Question: I have a simple table of domains and subdomains.

'''
<!DOCTYPE html>
<html lang="en">
<head>
<meta charset="UTF-8">
<title>My Table</title>
</head>
<body>
<table>
<thead>
<th>doamin_name</th>
<th>subdoamin_name</th>
</thead>
<tr>
<td>bing.com</td>
<td></td>
</tr>
<tr>
<td>google.com</td>
<td></td>
</tr>
<tr>
<td>google.com</td>
<td>images.google.com</td>
</tr>
<tr>
<td>google.com</td>
<td>mail.google.com</td>
</tr>
<tr>
<td>google.com</td>
<td>maps.google.com</td>
</tr>
<tr>
<td>yahoo.com</td>
<td></td>
</tr>
<tr>
<td>yahoo.com</td>
<td>stores.yahoo.com</td>
</tr>
<tr>
<td>yahoo.com</td>
<td>tw.news.yahoo.com</td>
</tr>
<tr>
<td>yahoo.com</td>
<td>view.yahoo.com</td>
</tr>
</table>
</body>
</html>
'''
I need to show/hide subdomains when I click on domain row.
I tried jQuery slideToggle
'''
$(document).ready(function(){
$(document).on("click", "tbody tr:eq(1)", function(){
$("tbody tr:nth-child(1n+3)").slideToggle(1000);
});
});
'''
It works fine when I specify row numbers manually, but I need to find them automatically for every domain/subdomains, because table will grow in size.
So I need to check 'subdomain_name' textContent:
- If it's empty - this is a domain. Add 'EventListener' to it, so on click it will show/hide it's subdomains.- If it's not empty - check 'domain_name' textContect and add to rows that need to be hidden.
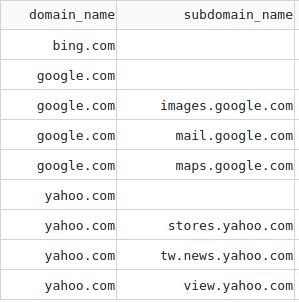
Answer: You can add class for the '<td>' of domain name using following css selector, then loop through the rows and using '.closest()'.
The'firstIndex' is to determine the row without subdomain value
'''
$(document).ready(function(){
$('tr>td:nth-child(1)').addClass('domainTd');
$(document).on("click", ".domainTd", function(){
var domainName= $(this).text();
var firstIndex=true;
$('tr>td:nth-child(1)').each(function(index){
if($(this).text()===domainName){
if(firstIndex){
firstIndex=false;
}else{
$(this).closest('tr').slideToggle()
}
}
})
});
});
'''
'''
<!DOCTYPE html>
<html lang="en">
<head>
<meta charset="UTF-8">
<title>My Table</title>
</head>
<body>
<table>
<thead>
<th>doamin_name</th>
<th>subdoamin_name</th>
</thead>
<tr>
<td>bing.com</td>
<td></td>
</tr>
<tr>
<td>google.com</td>
<td></td>
</tr>
<tr>
<td>google.com</td>
<td>images.google.com</td>
</tr>
<tr>
<td>google.com</td>
<td>mail.google.com</td>
</tr>
<tr>
<td>google.com</td>
<td>maps.google.com</td>
</tr>
<tr>
<td>yahoo.com</td>
<td></td>
</tr>
<tr>
<td>yahoo.com</td>
<td>stores.yahoo.com</td>
</tr>
<tr>
<td>yahoo.com</td>
<td>tw.news.yahoo.com</td>
</tr>
<tr>
<td>yahoo.com</td>
<td>view.yahoo.com</td>
</tr>
</table>
<script src="https://cdnjs.cloudflare.com/ajax/libs/jquery/3.3.1/jquery.min.js"></script>
<script src="index.js"></script>
</body>
</html>
'''